Question: I have a webpage that outputs an integer that I need to parse. I know how to get a string from a website in an UIWebView, but I need to get it as an integer. Converting a string to an integer using [myString integerValue] won't work here. How can I do this?
Edit: Here is my error

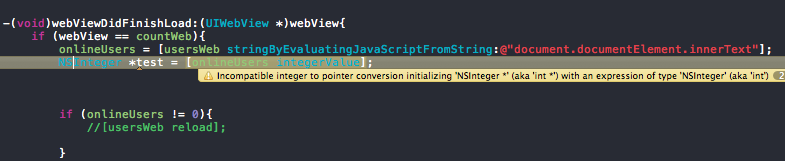
Answer: The reason behind the warning is that your variable is not an integer, but a pointer to an integer.
'''
NSInteger *test = [onlineUsers integerValue];
^
Get rid of the asterisk
'''